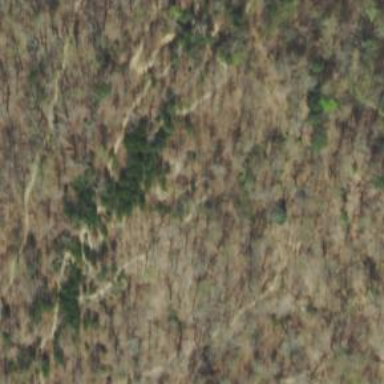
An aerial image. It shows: Natural ridge.